Question: I am building a small Silverlight application. In my application I need to draw lines, similar to what's shown in the attached image.
I understood that the best way to draw the arched connecting lines (green ones) would be with Bezier curves.
My question is, how do I animate the drawing of the lines (getting them to start from a starting (X,Y) coordinate, to the target ones)?
Attached Image:

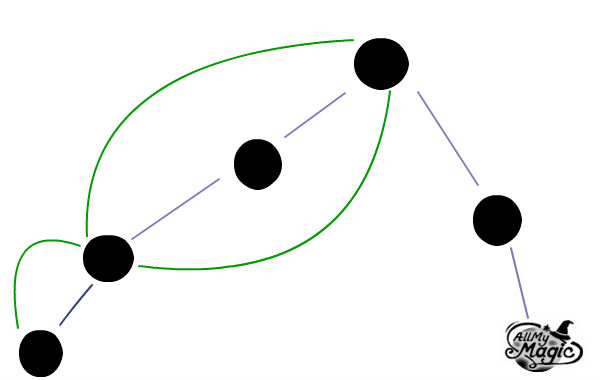
Answer: I've spent a bit of time playing with this and it is possible. The trick is that you don't animate the path. Instead, you initially clip the path to a bounding area of zero dimension and then you essentially animate the height and width of the clipping area. The final effect looks like the path is being animated from Point A to Point B.
Take a look at the XAML sample below:
'''
<Canvas x:Name="LayoutRoot" Background="White">
<Path Stroke="Blue" StrokeThickness="2" StrokeDashArray="10,2" >
<Path.Data>
<PathGeometry>
<PathGeometry.Figures>
<PathFigureCollection>
<PathFigure StartPoint="50,50">
<PathFigure.Segments>
<PathSegmentCollection>
<BezierSegment
Point1="50,20"
Point2="120,170"
Point3="350,150"
/>
</PathSegmentCollection>
</PathFigure.Segments>
</PathFigure>
</PathFigureCollection>
</PathGeometry.Figures>
</PathGeometry>
</Path.Data>
<Path.Clip>
<PathGeometry>
<PathFigure IsClosed="true">
<LineSegment x:Name="seg1" Point="50,50"/>
<LineSegment x:Name="seg2" Point="0,0"/>
<LineSegment x:Name="seg3" Point="0,0"/>
<LineSegment x:Name="seg4" Point="0,0"/>
</PathFigure>
</PathGeometry>
</Path.Clip>
<Path.Triggers>
<EventTrigger RoutedEvent="Path.Loaded">
<BeginStoryboard>
<Storyboard>
<PointAnimation Storyboard.TargetName="seg2" Storyboard.TargetProperty="point" To="350,50" Duration="0:0:2" />
<PointAnimation Storyboard.TargetName="seg3" Storyboard.TargetProperty="point" To="350,150" Duration="0:0:2" />
<PointAnimation Storyboard.TargetName="seg4" Storyboard.TargetProperty="point" To="50,1500" Duration="0:0:2" />
</Storyboard>
</BeginStoryboard>
</EventTrigger>
</Path.Triggers>
</Path>
<Path Fill="Gold" Stroke="Black" StrokeThickness="1">
<Path.Data>
<EllipseGeometry Center="50,50" RadiusX="20" RadiusY="20" />
</Path.Data>
</Path>
<Path Fill="Gold" Stroke="Black" StrokeThickness="1">
<Path.Data>
<EllipseGeometry Center="350,150" RadiusX="20" RadiusY="20" />
</Path.Data>
</Path>
</Canvas>
'''